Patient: sex M, age 62
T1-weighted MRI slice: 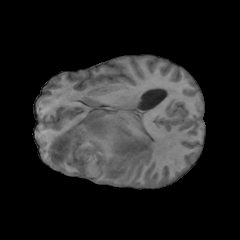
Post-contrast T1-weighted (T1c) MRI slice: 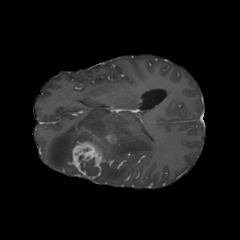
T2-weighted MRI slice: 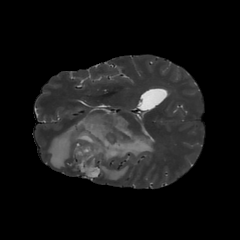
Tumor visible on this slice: yes
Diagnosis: Glioblastoma, IDH-wildtype
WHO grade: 4